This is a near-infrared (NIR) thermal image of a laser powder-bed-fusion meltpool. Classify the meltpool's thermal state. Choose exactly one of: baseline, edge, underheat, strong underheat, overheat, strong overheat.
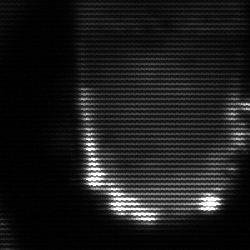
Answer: baseline